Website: bh-photo
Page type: cart
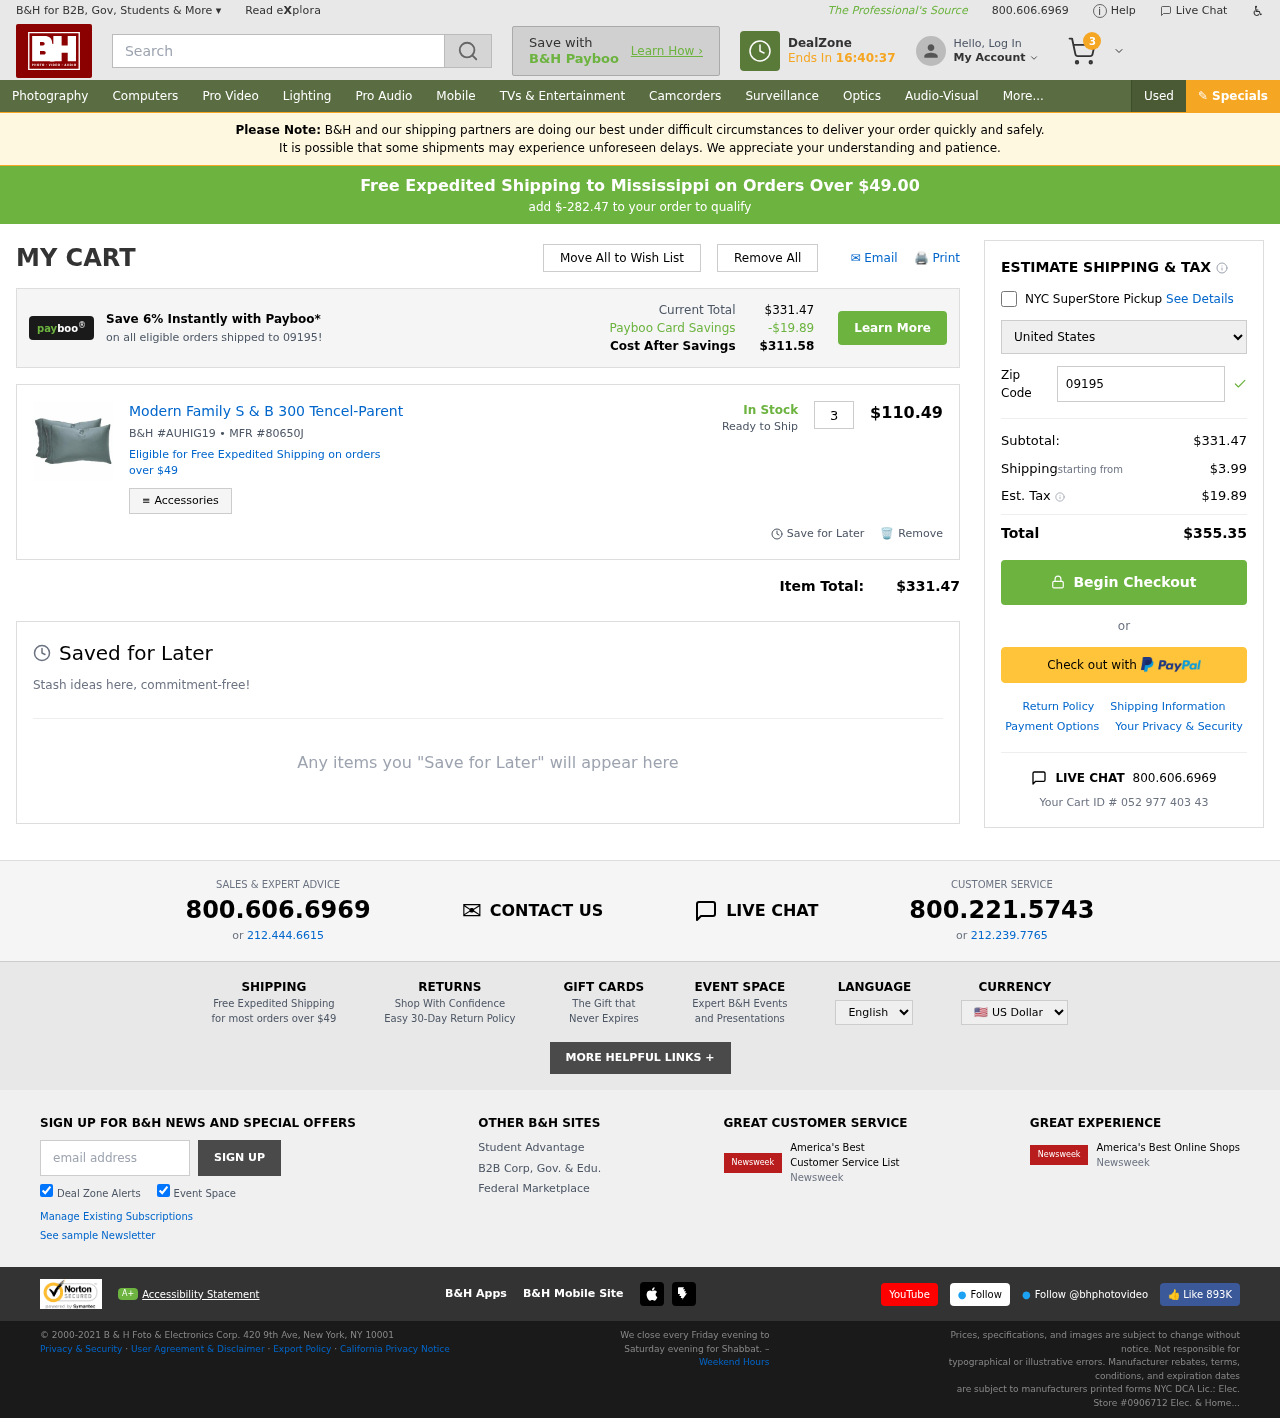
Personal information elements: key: PII_COUNTRY
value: United States
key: PII_POSTCODE
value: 09195
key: PII_STATE
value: Mississippi
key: PII_POSTCODE_FULL
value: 09195
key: PII_POSTCODE_NUMERIC
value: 9195
Product elements: key: PRODUCT1_NAME
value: Modern Family S & B 300 Tencel-Parent
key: PRODUCT1_PRICE
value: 110.49
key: PRODUCT1_QUANTITY
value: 3
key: PRODUCT1_SKU
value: AUHIG19
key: PRODUCT1_MFR
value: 80650J
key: PRODUCT1_AVAILABILITY
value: In Stock
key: PRODUCT1_SHIP_STATUS
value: Ready to Ship
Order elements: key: ORDER_NUM_ITEMS
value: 3
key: FREE_SHIPPING_THRESHOLD
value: $-282.47
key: ORDER_SUBTOTAL
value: $331.47
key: ORDER_SHIPPING_COST
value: $3.99
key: ORDER_TAX
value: $19.89
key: ORDER_TOTAL
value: $355.35
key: ORDER_ID
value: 052 977 403 43
Search elements: key: HEADER_SEARCH
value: Search
Other elements: key: PAYBOO_SAVINGS
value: -$19.89
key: COST_AFTER_SAVINGS
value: $311.58